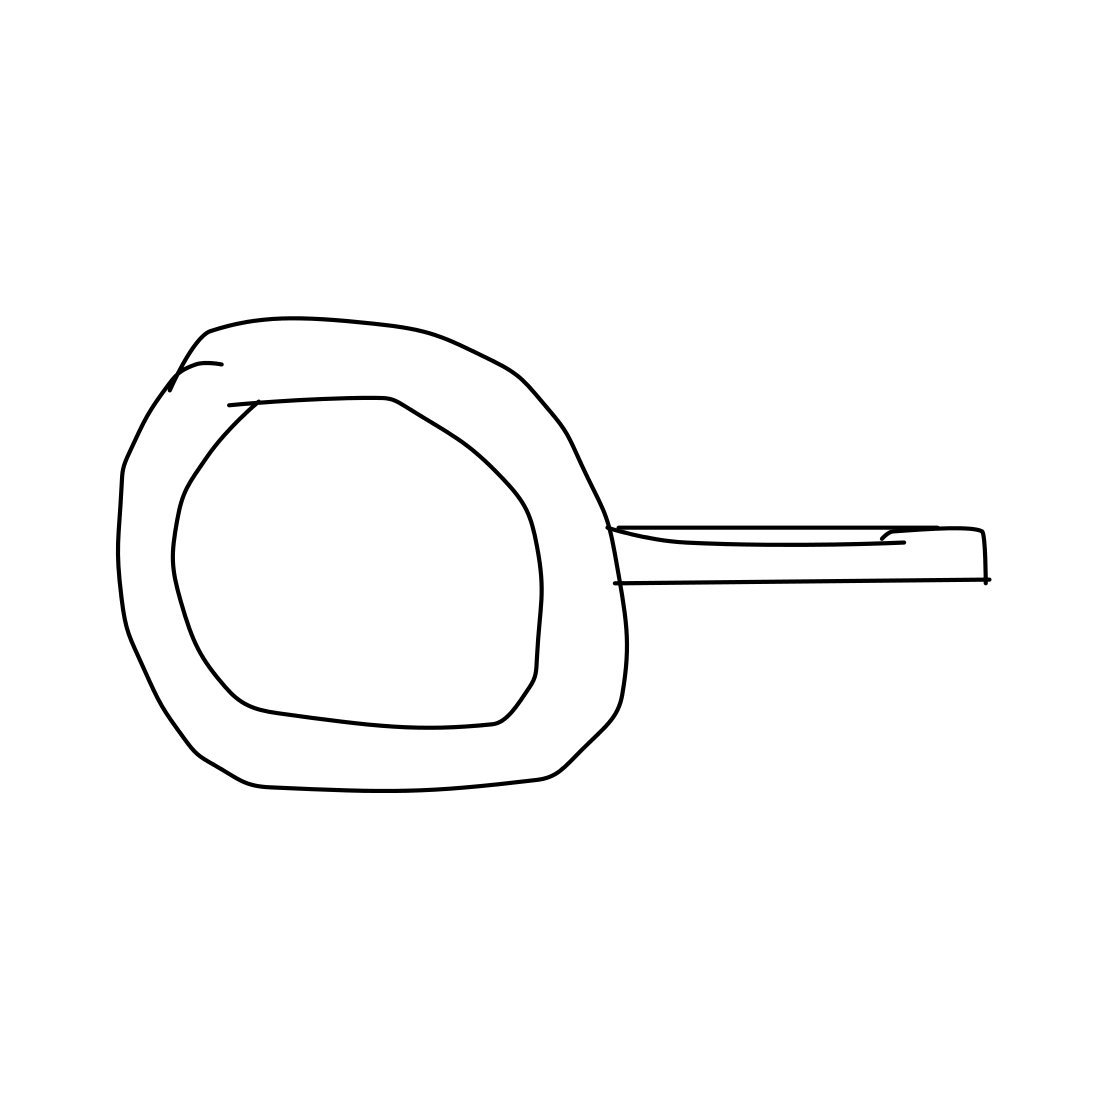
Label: frying-pan